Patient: sex M, age 53
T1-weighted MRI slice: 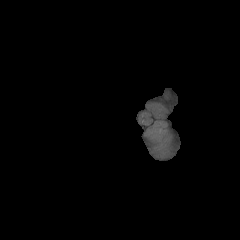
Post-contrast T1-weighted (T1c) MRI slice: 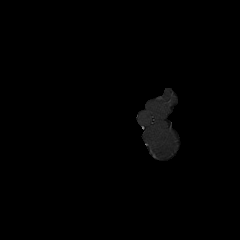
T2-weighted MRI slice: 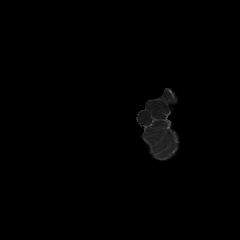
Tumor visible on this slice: no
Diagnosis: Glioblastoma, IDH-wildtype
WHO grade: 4